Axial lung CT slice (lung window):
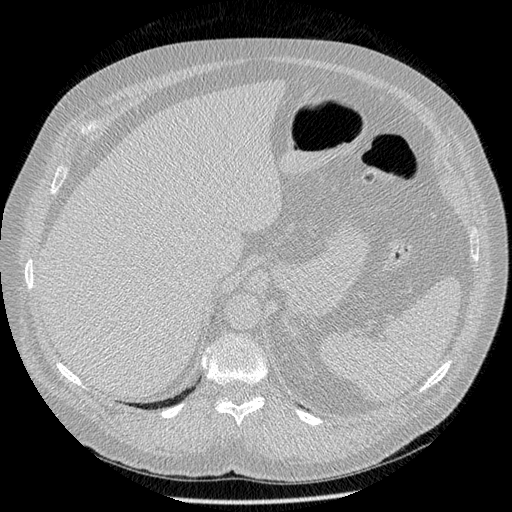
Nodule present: no